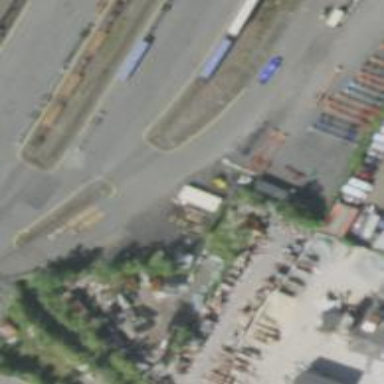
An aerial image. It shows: Railway yard used for servicing trains.